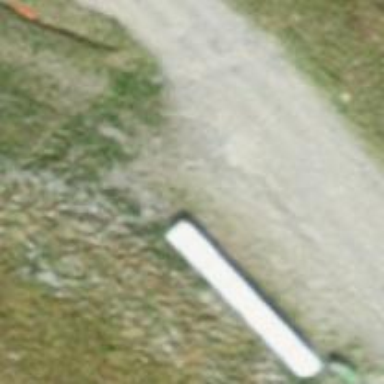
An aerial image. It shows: Bench.